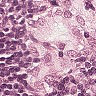
Metastatic tissue present: yes